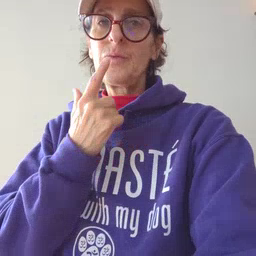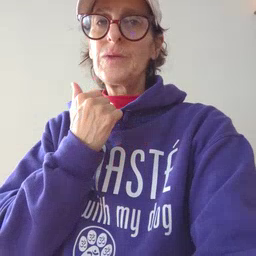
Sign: red